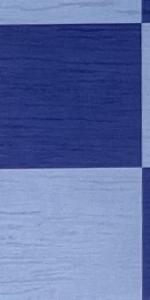
Label: Empty